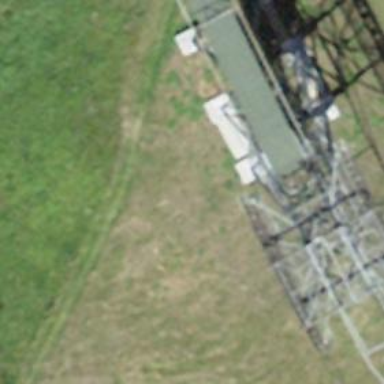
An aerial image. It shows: Pylon for aerialway.